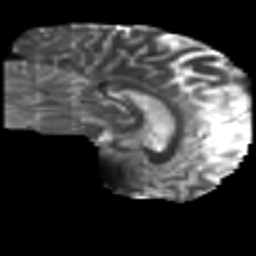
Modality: T2w
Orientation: sagittal
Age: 46
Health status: ill
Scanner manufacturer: philips
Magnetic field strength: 3 T
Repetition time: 9 s
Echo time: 0.127 s